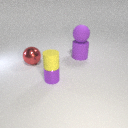
large purple rubber cylinder to the right of large red metal sphere